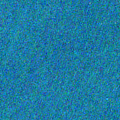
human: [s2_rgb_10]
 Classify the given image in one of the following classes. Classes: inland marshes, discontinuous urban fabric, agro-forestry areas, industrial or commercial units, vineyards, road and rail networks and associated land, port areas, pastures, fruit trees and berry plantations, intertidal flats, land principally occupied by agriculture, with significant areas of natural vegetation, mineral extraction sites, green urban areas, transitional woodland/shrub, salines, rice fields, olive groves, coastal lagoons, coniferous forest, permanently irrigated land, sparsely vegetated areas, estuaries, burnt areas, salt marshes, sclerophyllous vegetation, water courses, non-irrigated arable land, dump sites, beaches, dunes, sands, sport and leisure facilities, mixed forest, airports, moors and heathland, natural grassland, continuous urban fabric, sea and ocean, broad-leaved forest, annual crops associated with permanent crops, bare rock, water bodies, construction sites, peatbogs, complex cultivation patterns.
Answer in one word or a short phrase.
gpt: sea and ocean